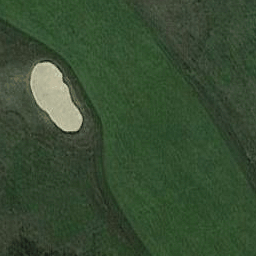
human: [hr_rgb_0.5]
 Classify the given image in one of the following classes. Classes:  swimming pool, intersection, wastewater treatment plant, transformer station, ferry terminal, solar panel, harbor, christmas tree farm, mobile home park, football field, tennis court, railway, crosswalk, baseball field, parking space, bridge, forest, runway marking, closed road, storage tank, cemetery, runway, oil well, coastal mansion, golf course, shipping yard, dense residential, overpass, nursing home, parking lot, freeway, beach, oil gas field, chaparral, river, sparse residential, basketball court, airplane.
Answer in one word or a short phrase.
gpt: golf course